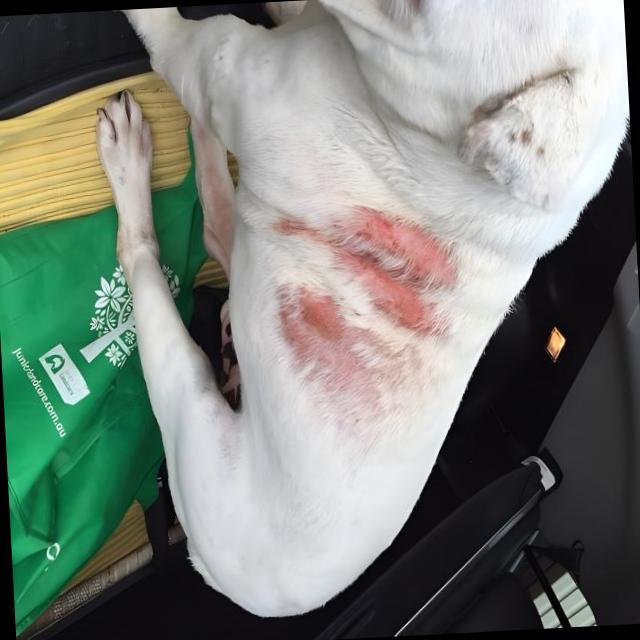
Canine dermatitis — inflammation of the skin presenting with erythema, pruritus, papules, and excoriation. May be allergic, contact, or atopic in origin.